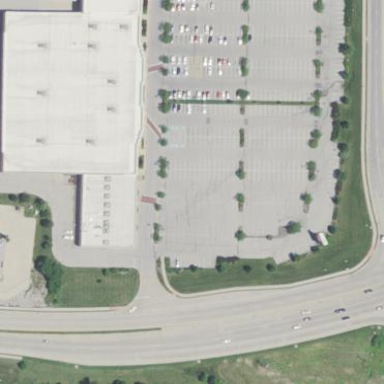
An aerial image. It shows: Parking area.